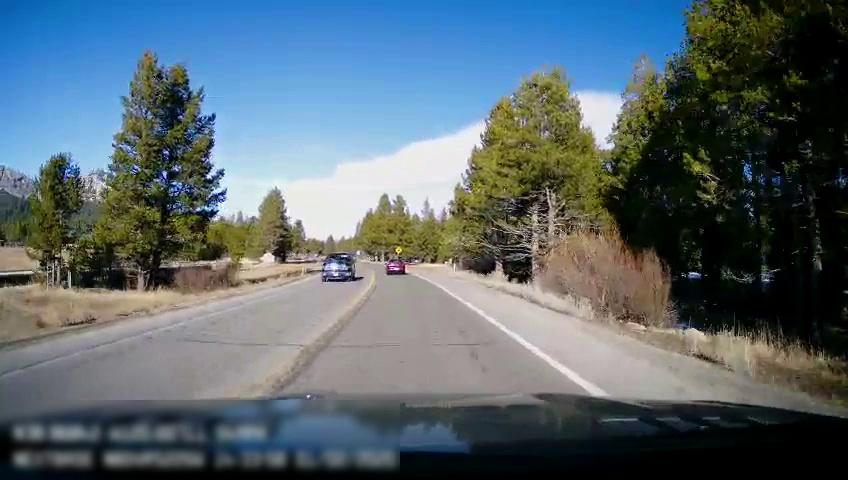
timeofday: Day
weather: Sunny
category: Drivable Space
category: Vehicles | Car
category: Vehicles | Truck
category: Lanes | Current Lane
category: Lanes | Current Lane